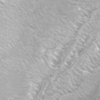
Label: not_dusty